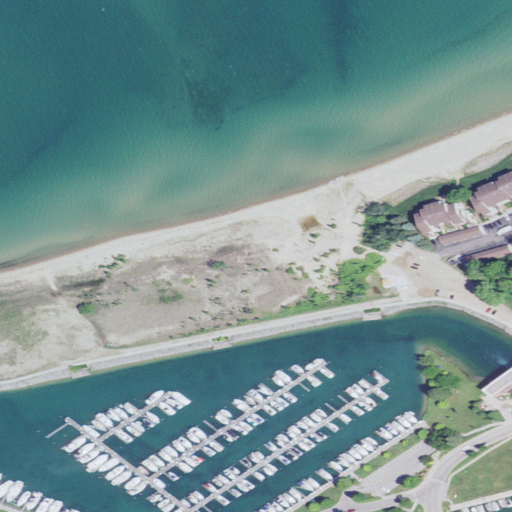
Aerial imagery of beach in Michigan named North Beach containing open water, barren land, high intensity development, medium intensity development, and low intensity development